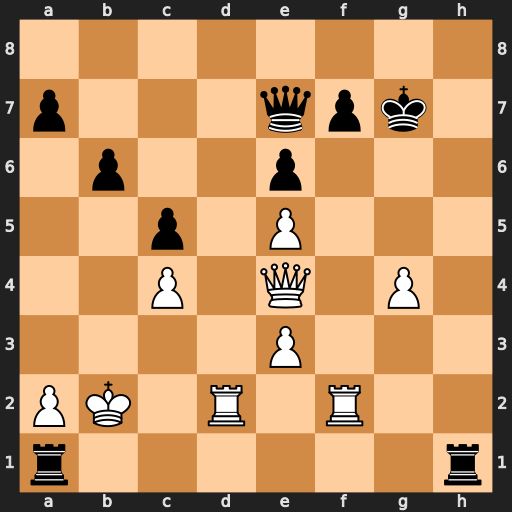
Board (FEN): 8/p3qpk1/1p2p3/2p1P3/2P1Q1P1/4P3/PK1R1R2/r6r
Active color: w
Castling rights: -
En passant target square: -
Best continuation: Rh2 Rab1+ Ka3 Rxh2 Rxh2